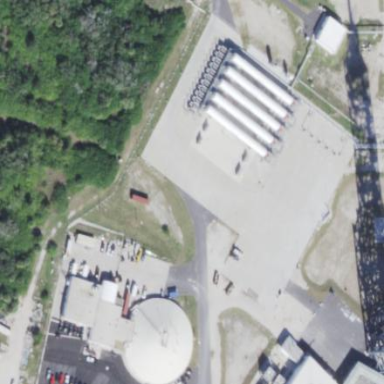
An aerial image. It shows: Storage tank with man-made structure.